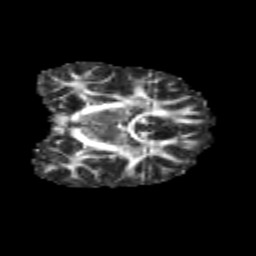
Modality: FA
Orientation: coronal
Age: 13
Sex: male
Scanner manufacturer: siemens
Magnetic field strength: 3 T
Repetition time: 3.8 s
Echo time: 0.07 s